Question: I needed custom shaped button so I used '<View>' and designed the button the way I need with '' and '<Text>' the problem I am facing here is I need that custom '<View>' button to be clickable to that after clicking on that I can redirect to another page.
'''
<View style={{ flexDirection: 'row' }}>
<Text style={styles.headerfont}>Categories</Text>
<View
style={{
flexDirection: 'row',
justifyContent: 'center',
alignItems: 'center',
}}>
<Text style={{ fontSize: 15, left: 195 }}>View More</Text>
<Image
style={{ left: 200, height: 23, width: 23 }}
source={require('../img/agni/viewmore.png')}
/>
</View>
</View>;
'''
- '<Pressable>'- '<TouchableOpacity>'
After clicking should redirect from Screen 1 to Screen 2

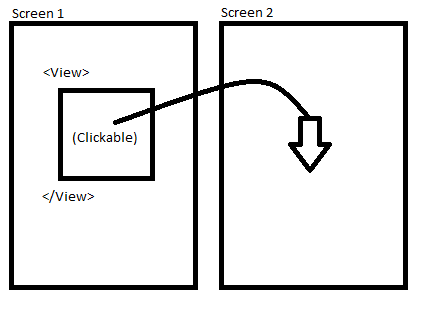
Answer: We need to create navigator for pages we need to navigate through.
Use TouchableOpacity for onPress for pushing page.
'''
const Stack = createStackNavigator();
function MyStack() {
return (
<Stack.Navigator>
<Stack.Screen name="Home" component={HomePage}/>
<Stack.Screen name="AgniViewMorePage" component={AgniViewMorePage} />
</Stack.Navigator>
);
}
export default function App() {
return (
<NavigationContainer>
<MyStack />
</NavigationContainer>
);
}
'''
'''
export default function HomeScreen({ navigation}) {
return (
<TouchableOpacity onPress={() => navigation.navigate('Profile')}>
<View style={{ flexDirection: 'row' }}>
<Text>Categories</Text>
<View
style={{
flexDirection: 'row',
justifyContent: 'center',
alignItems: 'center',
}}>
<Text style={{ fontSize: 15, left: 195 }}>View More</Text>
</View>
</View>
</TouchableOpacity>
);
}
'''
'''
export default function ProfileScreen({ navigation }) {
return (
<View style={{ flex: 1, alignItems: 'center', justifyContent: 'center' }}>
<Button
title="Go to Notifications"
onPress={() => navigation.navigate('Notifications')}
/>
<Button title="Go back" onPress={() => navigation.goBack()} />
</View>
);
}
'''